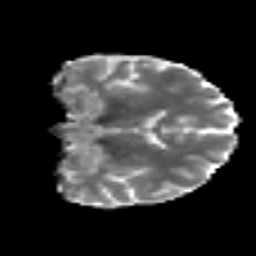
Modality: MD
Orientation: coronal
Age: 27
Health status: ill
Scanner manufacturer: philips
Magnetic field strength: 3 T
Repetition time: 9 s
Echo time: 0.127 s